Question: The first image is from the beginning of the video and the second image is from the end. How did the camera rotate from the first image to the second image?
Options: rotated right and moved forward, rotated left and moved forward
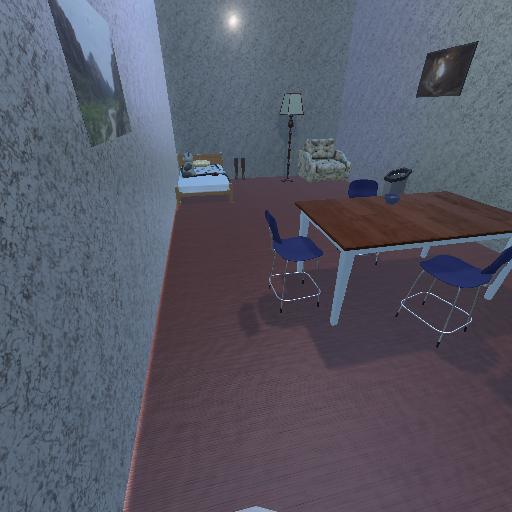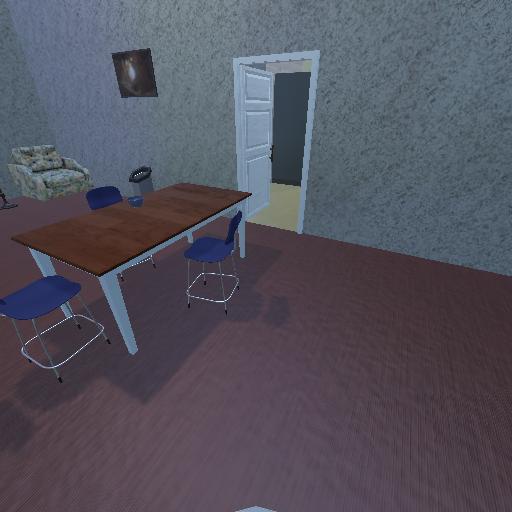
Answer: rotated right and moved forward